Question: I have a CSS problem where instead of wrapping the line the text overlaps instead, writing over itself in mobile browsers
I have gone though stackoverflow and tried the normal suggestions to try to force the text to wrap. These are individual words so they should break on their own but are not. Here is what I have tried
1. I added css with about 6 commands to force it to wrap using a style sheet
2. I have tried putting the text into a div just for it and then adding the style to wrap
3. I tried putting it into an html table to try to force it to wrap
4. I have tried the wbr tag to try to get it to wrap
5. I was able to get it to nowrap but that isn't my goal since that forces the text off of the page
Here is the current code, mostly my trying in desperation to get it to wrap
'''
<div style="word-break: break-all; word-wrap: break-word;display: block;overflow: hidden;">
<p style="color:#004a61;padding:5px;margin-bottom:5px;font-weight:bold;font-size:14px">
<i>Beautiful photos printed<wbr> on canvas, metal, tile and wood - take your pick!</i>
</div>
'''
The website is <URL>. No where else on the site does it do this, so I am a bit flummoxed by this.
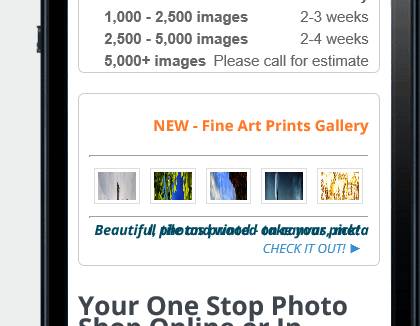
Answer: The problem is that your containing '<div>' is inheriting a 'line-height: 0;' from 'div#741331162420463225-gallery.imageGallery'. Adding 'line-height: 16px;' (or whatever amount you choose) to the '<p>' containing the text solves the issue.